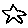
Label: star